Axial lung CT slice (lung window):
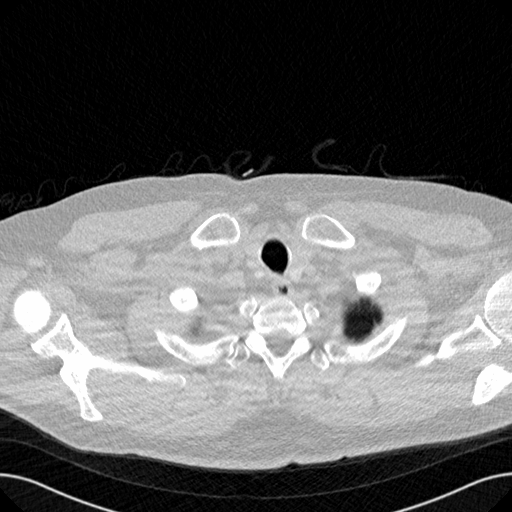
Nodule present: no